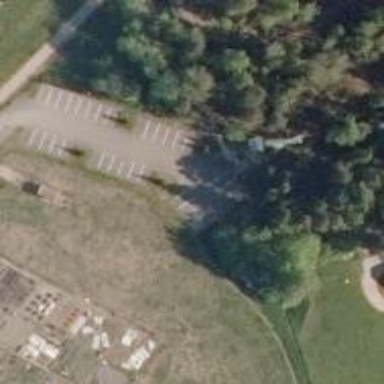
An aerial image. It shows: Parking area.